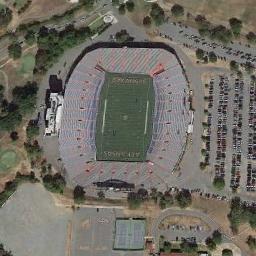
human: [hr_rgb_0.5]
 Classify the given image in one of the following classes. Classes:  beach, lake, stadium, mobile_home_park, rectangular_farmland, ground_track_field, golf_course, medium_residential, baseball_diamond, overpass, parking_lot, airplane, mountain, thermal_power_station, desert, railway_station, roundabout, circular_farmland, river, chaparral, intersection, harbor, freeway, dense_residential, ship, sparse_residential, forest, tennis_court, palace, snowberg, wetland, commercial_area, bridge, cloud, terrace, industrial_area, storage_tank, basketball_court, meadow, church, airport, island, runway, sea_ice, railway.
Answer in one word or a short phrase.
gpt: stadium